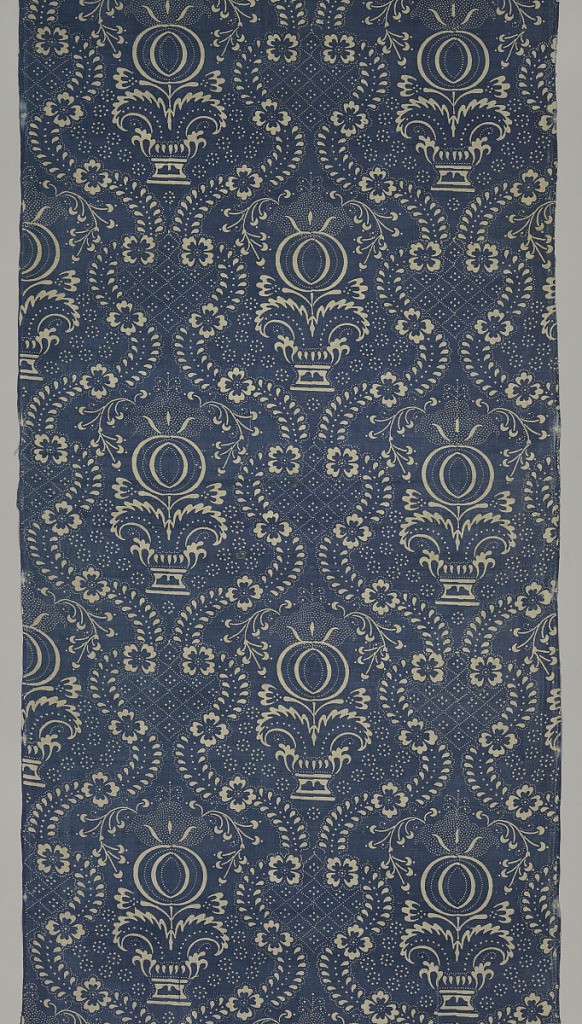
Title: Textile
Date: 18th century
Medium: cotton Technique: resist-printed on plain weave
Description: Symmetrical vertical pattern of urns and very stylized flowers in a framing device, with small diaper and floral patterns in the ground, in ivory on indigo blue.